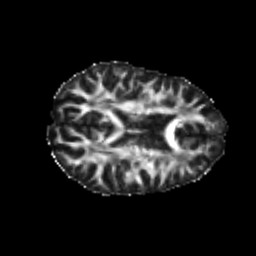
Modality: FA
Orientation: axial
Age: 20
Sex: female
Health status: healthy
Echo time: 0.074 s